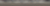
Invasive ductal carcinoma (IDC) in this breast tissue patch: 0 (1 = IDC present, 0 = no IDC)